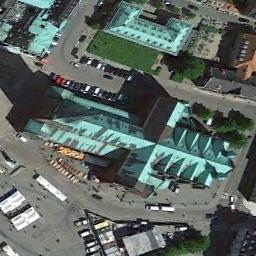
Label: church